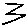
Label: zigzag